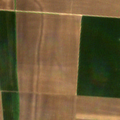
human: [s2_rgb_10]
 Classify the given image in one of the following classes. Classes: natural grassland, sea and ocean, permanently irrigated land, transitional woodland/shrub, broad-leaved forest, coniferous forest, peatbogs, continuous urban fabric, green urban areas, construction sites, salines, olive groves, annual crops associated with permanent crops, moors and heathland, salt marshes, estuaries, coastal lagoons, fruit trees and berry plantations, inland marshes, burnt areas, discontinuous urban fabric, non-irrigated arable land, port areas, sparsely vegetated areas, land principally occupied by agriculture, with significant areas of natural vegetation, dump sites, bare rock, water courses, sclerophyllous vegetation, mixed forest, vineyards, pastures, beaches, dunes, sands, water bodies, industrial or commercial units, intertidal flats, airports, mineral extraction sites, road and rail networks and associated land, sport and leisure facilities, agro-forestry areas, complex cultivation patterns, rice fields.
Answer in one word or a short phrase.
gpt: non-irrigated arable land